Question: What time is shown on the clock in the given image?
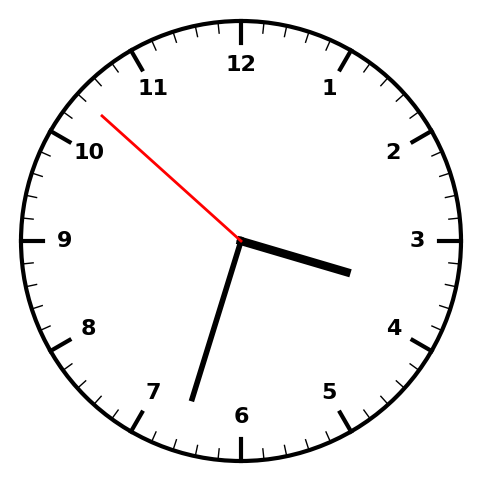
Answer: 03:32:52